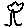
Label: tree